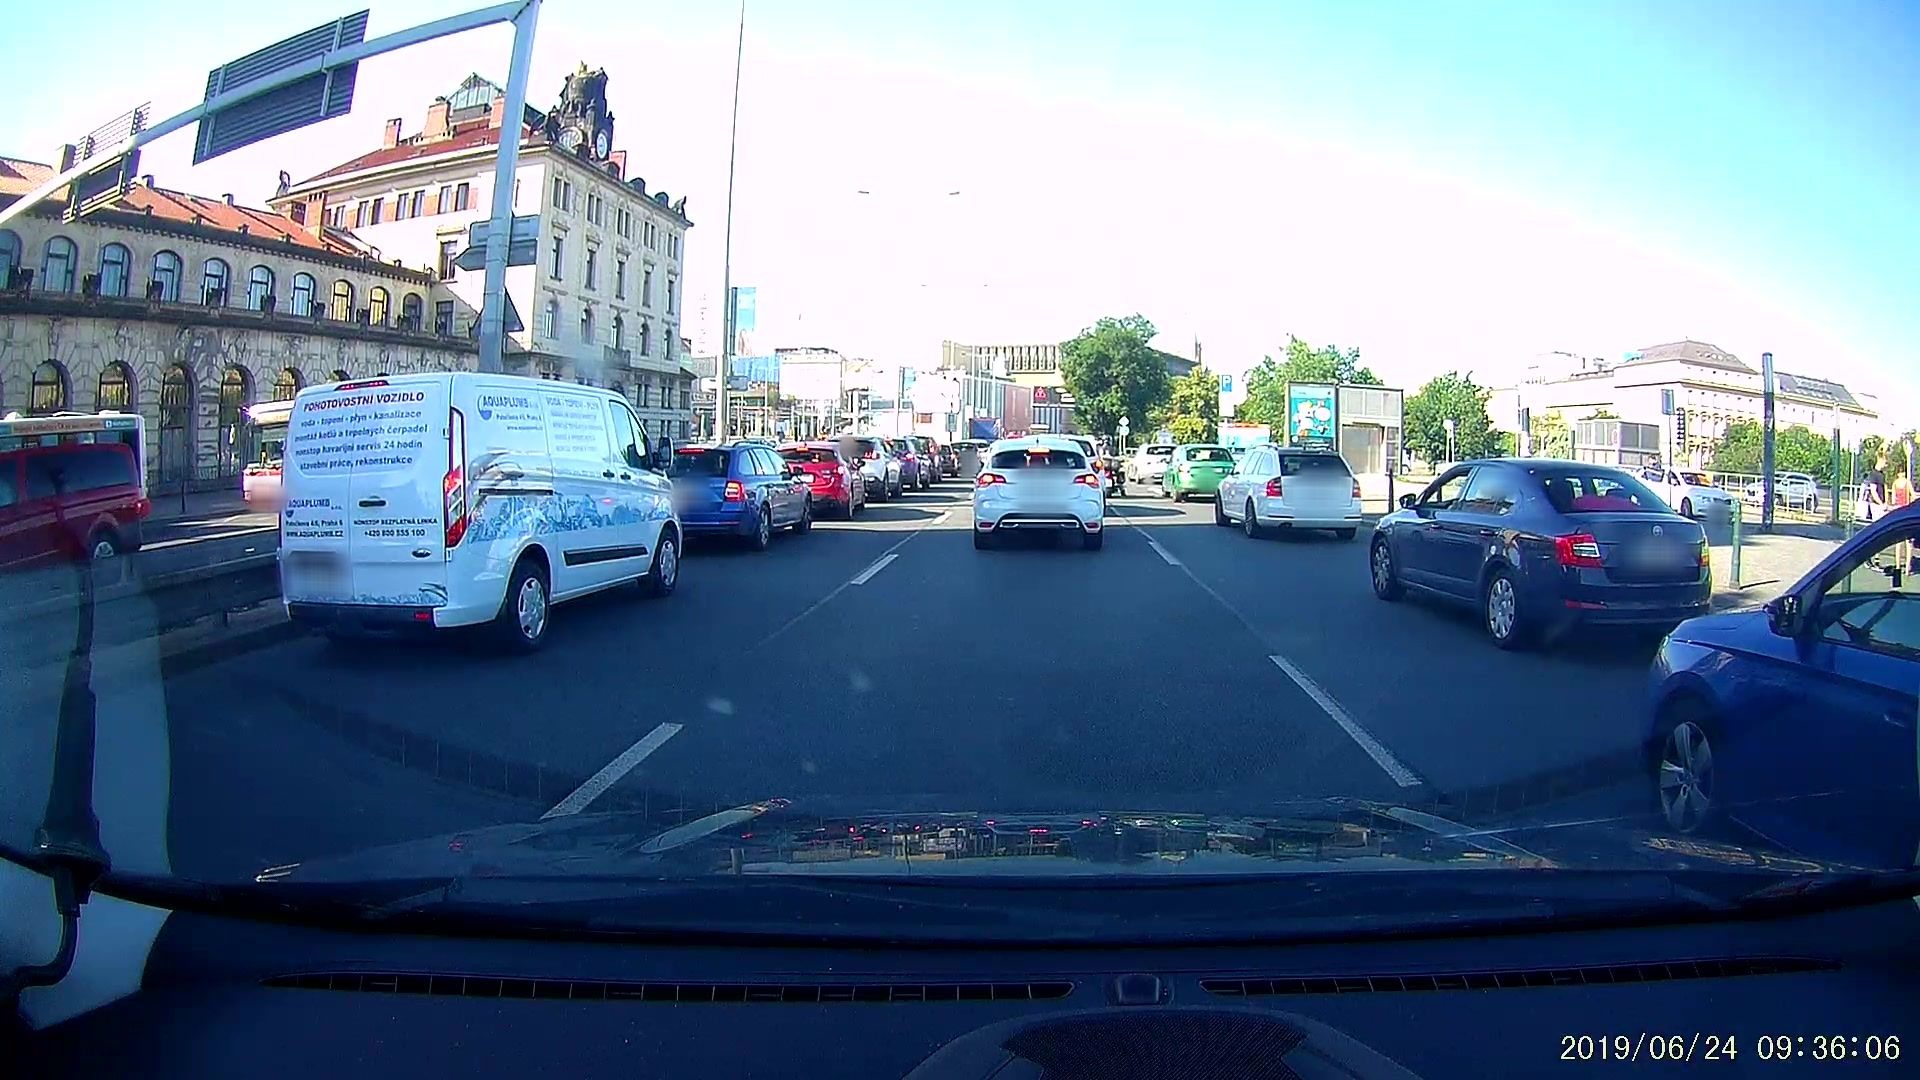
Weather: clear
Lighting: day
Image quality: good
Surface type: driving surface
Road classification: footway
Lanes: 3
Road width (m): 1.6
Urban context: urban centre
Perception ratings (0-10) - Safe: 4.27, Lively: 8.97, Beautiful: 5.71, Boring: 5.16, Depressing: 2.91, Wealthy: 6.95